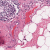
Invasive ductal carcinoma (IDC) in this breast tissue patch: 0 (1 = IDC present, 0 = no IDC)